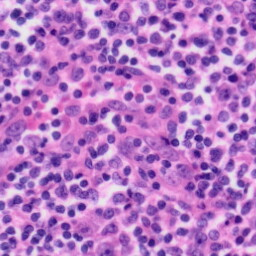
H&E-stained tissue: Tonsil